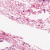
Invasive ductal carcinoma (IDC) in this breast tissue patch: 0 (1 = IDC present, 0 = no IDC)